Question: I'm using a second JTable in the Viewport of a JScrollPane to build a RowHeader for a main table.
DragAndDrop on the main table is disabled. On the rowheader table DnD is enabled.
If a Drag on the rowheader is started by the user, I want to extend the painted rowheader dropline (the black line in the image) over the main table (like the green line in the image).

Does anybody have an advice for me?
Here's the SSCCE:
'''
import java.awt.Component;
import java.awt.EventQueue;
import java.awt.Font;
import java.awt.datatransfer.StringSelection;
import java.awt.datatransfer.Transferable;
import java.beans.PropertyChangeEvent;
import java.beans.PropertyChangeListener;
import javax.swing.DropMode;
import javax.swing.JComponent;
import javax.swing.JFrame;
import javax.swing.JLabel;
import javax.swing.JScrollPane;
import javax.swing.JTable;
import javax.swing.JViewport;
import javax.swing.TransferHandler;
import javax.swing.UIManager;
import javax.swing.event.ChangeEvent;
import javax.swing.event.ChangeListener;
import javax.swing.table.DefaultTableCellRenderer;
import javax.swing.table.JTableHeader;
import javax.swing.table.TableColumn;
public class DNDLinePainterExampleMain extends JFrame {
public DNDLinePainterExampleMain() {
JTable mainTable = new JTable(4, 3);
mainTable.setAutoResizeMode(JTable.AUTO_RESIZE_OFF);
JTable rowTable = new RowHeaderTable(mainTable);
rowTable.setAutoscrolls(true);
rowTable.setDragEnabled(true);
rowTable.setTransferHandler(new RowHeaderTransferHandler());
rowTable.setDropMode(DropMode.INSERT_ROWS);
JScrollPane scrollPane = new JScrollPane(mainTable);
scrollPane.setRowHeaderView(rowTable);
scrollPane.setCorner(JScrollPane.UPPER_LEFT_CORNER,
rowTable.getTableHeader());
this.add(scrollPane);
}
public static void main(String[] args) {
EventQueue.invokeLater(new Runnable() {
@Override
public void run() {
JFrame f = new DNDLinePainterExampleMain();
f.setDefaultCloseOperation(JFrame.EXIT_ON_CLOSE);
f.pack();
f.setVisible(true);
}
});
}
/*
* Use a JTable as a renderer for row numbers of a given main table. This
* table must be added to the row header of the scrollpane that contains the
* main table. from:
* http://tips4java.wordpress.com/2008/11/18/row-number-table/
*/
public class RowHeaderTable extends JTable implements ChangeListener,
PropertyChangeListener {
private final JTable table;
public RowHeaderTable(JTable table) {
this.table = table;
table.addPropertyChangeListener(this);
setFocusable(false);
setAutoCreateColumnsFromModel(false);
updateRowHeight();
updateModel();
updateSelectionModel();
TableColumn column = new TableColumn();
column.setHeaderValue("");
addColumn(column);
column.setCellRenderer(new RowNumberRenderer());
getColumnModel().getColumn(0).setPreferredWidth(50);
setPreferredScrollableViewportSize(getPreferredSize());
getTableHeader().setReorderingAllowed(false);
}
@Override
public void addNotify() {
super.addNotify();
Component c = getParent();
// Keep scrolling of the row table in sync with the main table.
if (c instanceof JViewport) {
JViewport viewport = (JViewport) c;
viewport.addChangeListener(this);
}
}
/*
* Delegate method to main table
*/
@Override
public int getRowCount() {
return table.getRowCount();
}
@Override
public int getRowHeight(int row) {
return table.getRowHeight(row);
}
/*
* This table does not use any data from the main TableModel, so just return
* a value based on the row parameter.
*/
@Override
public Object getValueAt(int row, int column) {
return Integer.toString(row + 1);
}
/*
* Don't edit data in the main TableModel by mistake
*/
@Override
public boolean isCellEditable(int row, int column) {
return false;
}
// implements ChangeListener
@Override
public void stateChanged(ChangeEvent e) {
// Keep the scrolling of the row table in sync with main table
JViewport viewport = (JViewport) e.getSource();
JScrollPane scrollPane = (JScrollPane) viewport.getParent();
scrollPane.getVerticalScrollBar().setValue(viewport.getViewPosition().y);
}
// implements PropertyChangeListener
@Override
public void propertyChange(PropertyChangeEvent e) {
// Keep the row table in sync with the main table
if ("rowHeight".equals(e.getPropertyName()))
updateRowHeight();
if ("selectionModel".equals(e.getPropertyName()))
updateSelectionModel();
if ("model".equals(e.getPropertyName()))
updateModel();
}
private void updateRowHeight() {
setRowHeight(table.getRowHeight());
}
private void updateModel() {
setModel(table.getModel());
}
private void updateSelectionModel() {
setSelectionModel(table.getSelectionModel());
}
/*
* Borrow the renderer from JDK1.4.2 table header
*/
private class RowNumberRenderer extends DefaultTableCellRenderer {
public RowNumberRenderer() {
setHorizontalAlignment(JLabel.CENTER);
}
@Override
public Component getTableCellRendererComponent(JTable table,
Object value, boolean isSelected, boolean hasFocus, int row,
int column) {
if (table != null) {
JTableHeader header = table.getTableHeader();
if (header != null) {
setForeground(header.getForeground());
setBackground(header.getBackground());
setFont(header.getFont());
}
}
if (isSelected) {
setFont(getFont().deriveFont(Font.BOLD));
}
setText((value == null) ? "" : value.toString());
setBorder(UIManager.getBorder("TableHeader.cellBorder"));
return this;
}
}//class RowNumberRenderer
}//class RowHeaderTable
public class RowHeaderTransferHandler extends TransferHandler {
@Override
public int getSourceActions(JComponent c) {
return COPY_OR_MOVE;
}
@Override
protected Transferable createTransferable(JComponent c) {
return new StringSelection(c.getName());
}
@Override
public boolean canImport(TransferSupport supp) {
return true;
}
}//class RowHeaderTransferHandler
}//class DNDLinePainterExampleMain
'''
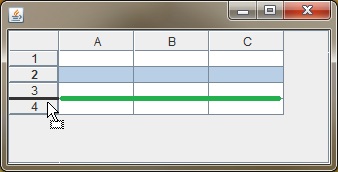
Answer: I suggest you to do like this (using Swing's drag & drop functionality):
'''
RowHeaderTable rowTable = new RowHeaderTable(mainTable);
rowTable.setAutoscrolls(true);
rowTable.setDragEnabled(true);
rowTable.setTransferHandler(new RowHeaderTransferHandler(mainTable));
rowTable.setDropMode(DropMode.INSERT_ROWS);
try {
DropTarget dropTarget = rowTable.getDropTarget();
dropTarget.addDropTargetListener(rowTable);
}
catch(TooManyListenersException e) {
e.printStackTrace();
}
'''
Now you have to implement 'DropTargetListener':
'''
public class RowHeaderTable extends JTable implements ChangeListener, PropertyChangeListener, DropTargetListener {
'''
These are 2 methods that you should be interested in:
'''
@Override
public void dragEnter(DropTargetDragEvent dtde) { shouldPaint = true }
@Override
public void dragExit(DropTargetEvent dte) { shouldPaint = false }
'''
Now you should manipulate your 'mainTable' (to paint this "green line") using your TranserHandler:
'''
@Override
public boolean canImport(TransferSupport supp) {
DropLocation location = supp.getDropLocation();
if(location instanceof javax.swing.JTable.DropLocation && shouldPaint) {
javax.swing.JTable.DropLocation tableLocation = (javax.swing.JTable.DropLocation) location;
int rowToInsert = tableLocation.getRow();
//paint somehow the "green line"
//remember that canImport is invoked when you move your mouse
}
return true;
}
'''
Basically you should implement your own row renderer or something similar (like in @naugler answer). You should somehow provide boolean 'shouldPaint' to your TransferHandler as well. But this is not a big deal to implement.
Hope this helps.